Interaction volume radius: 10 \u00c5
Interaction volume height: 10 \u00c5
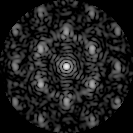
Disorder parameter: 0.5351